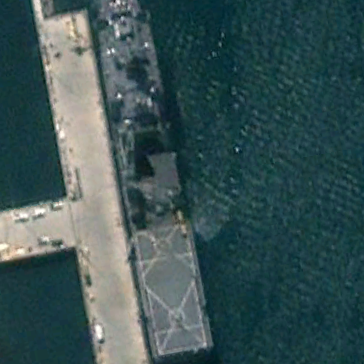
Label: combat